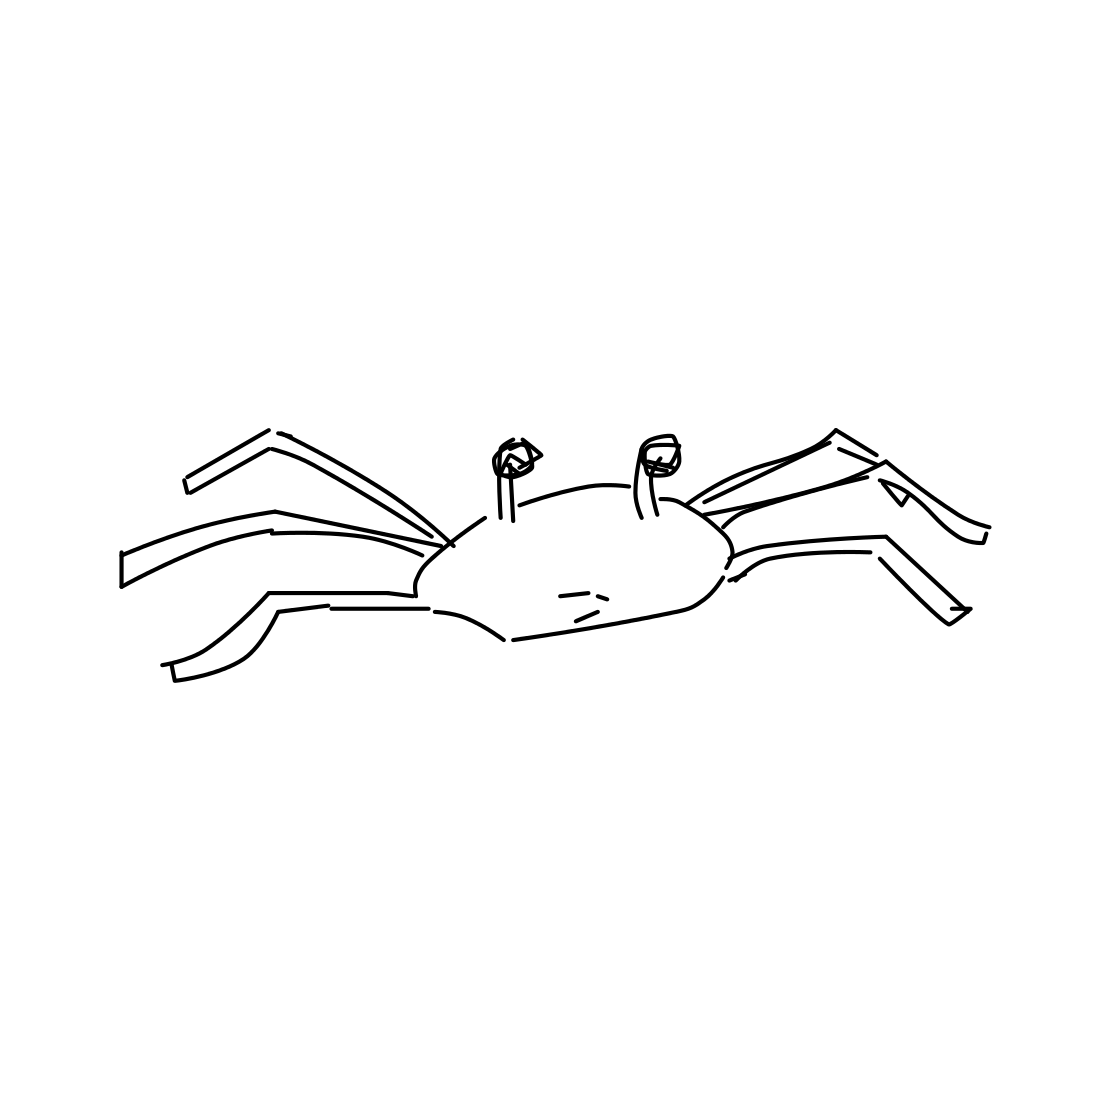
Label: crab